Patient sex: M
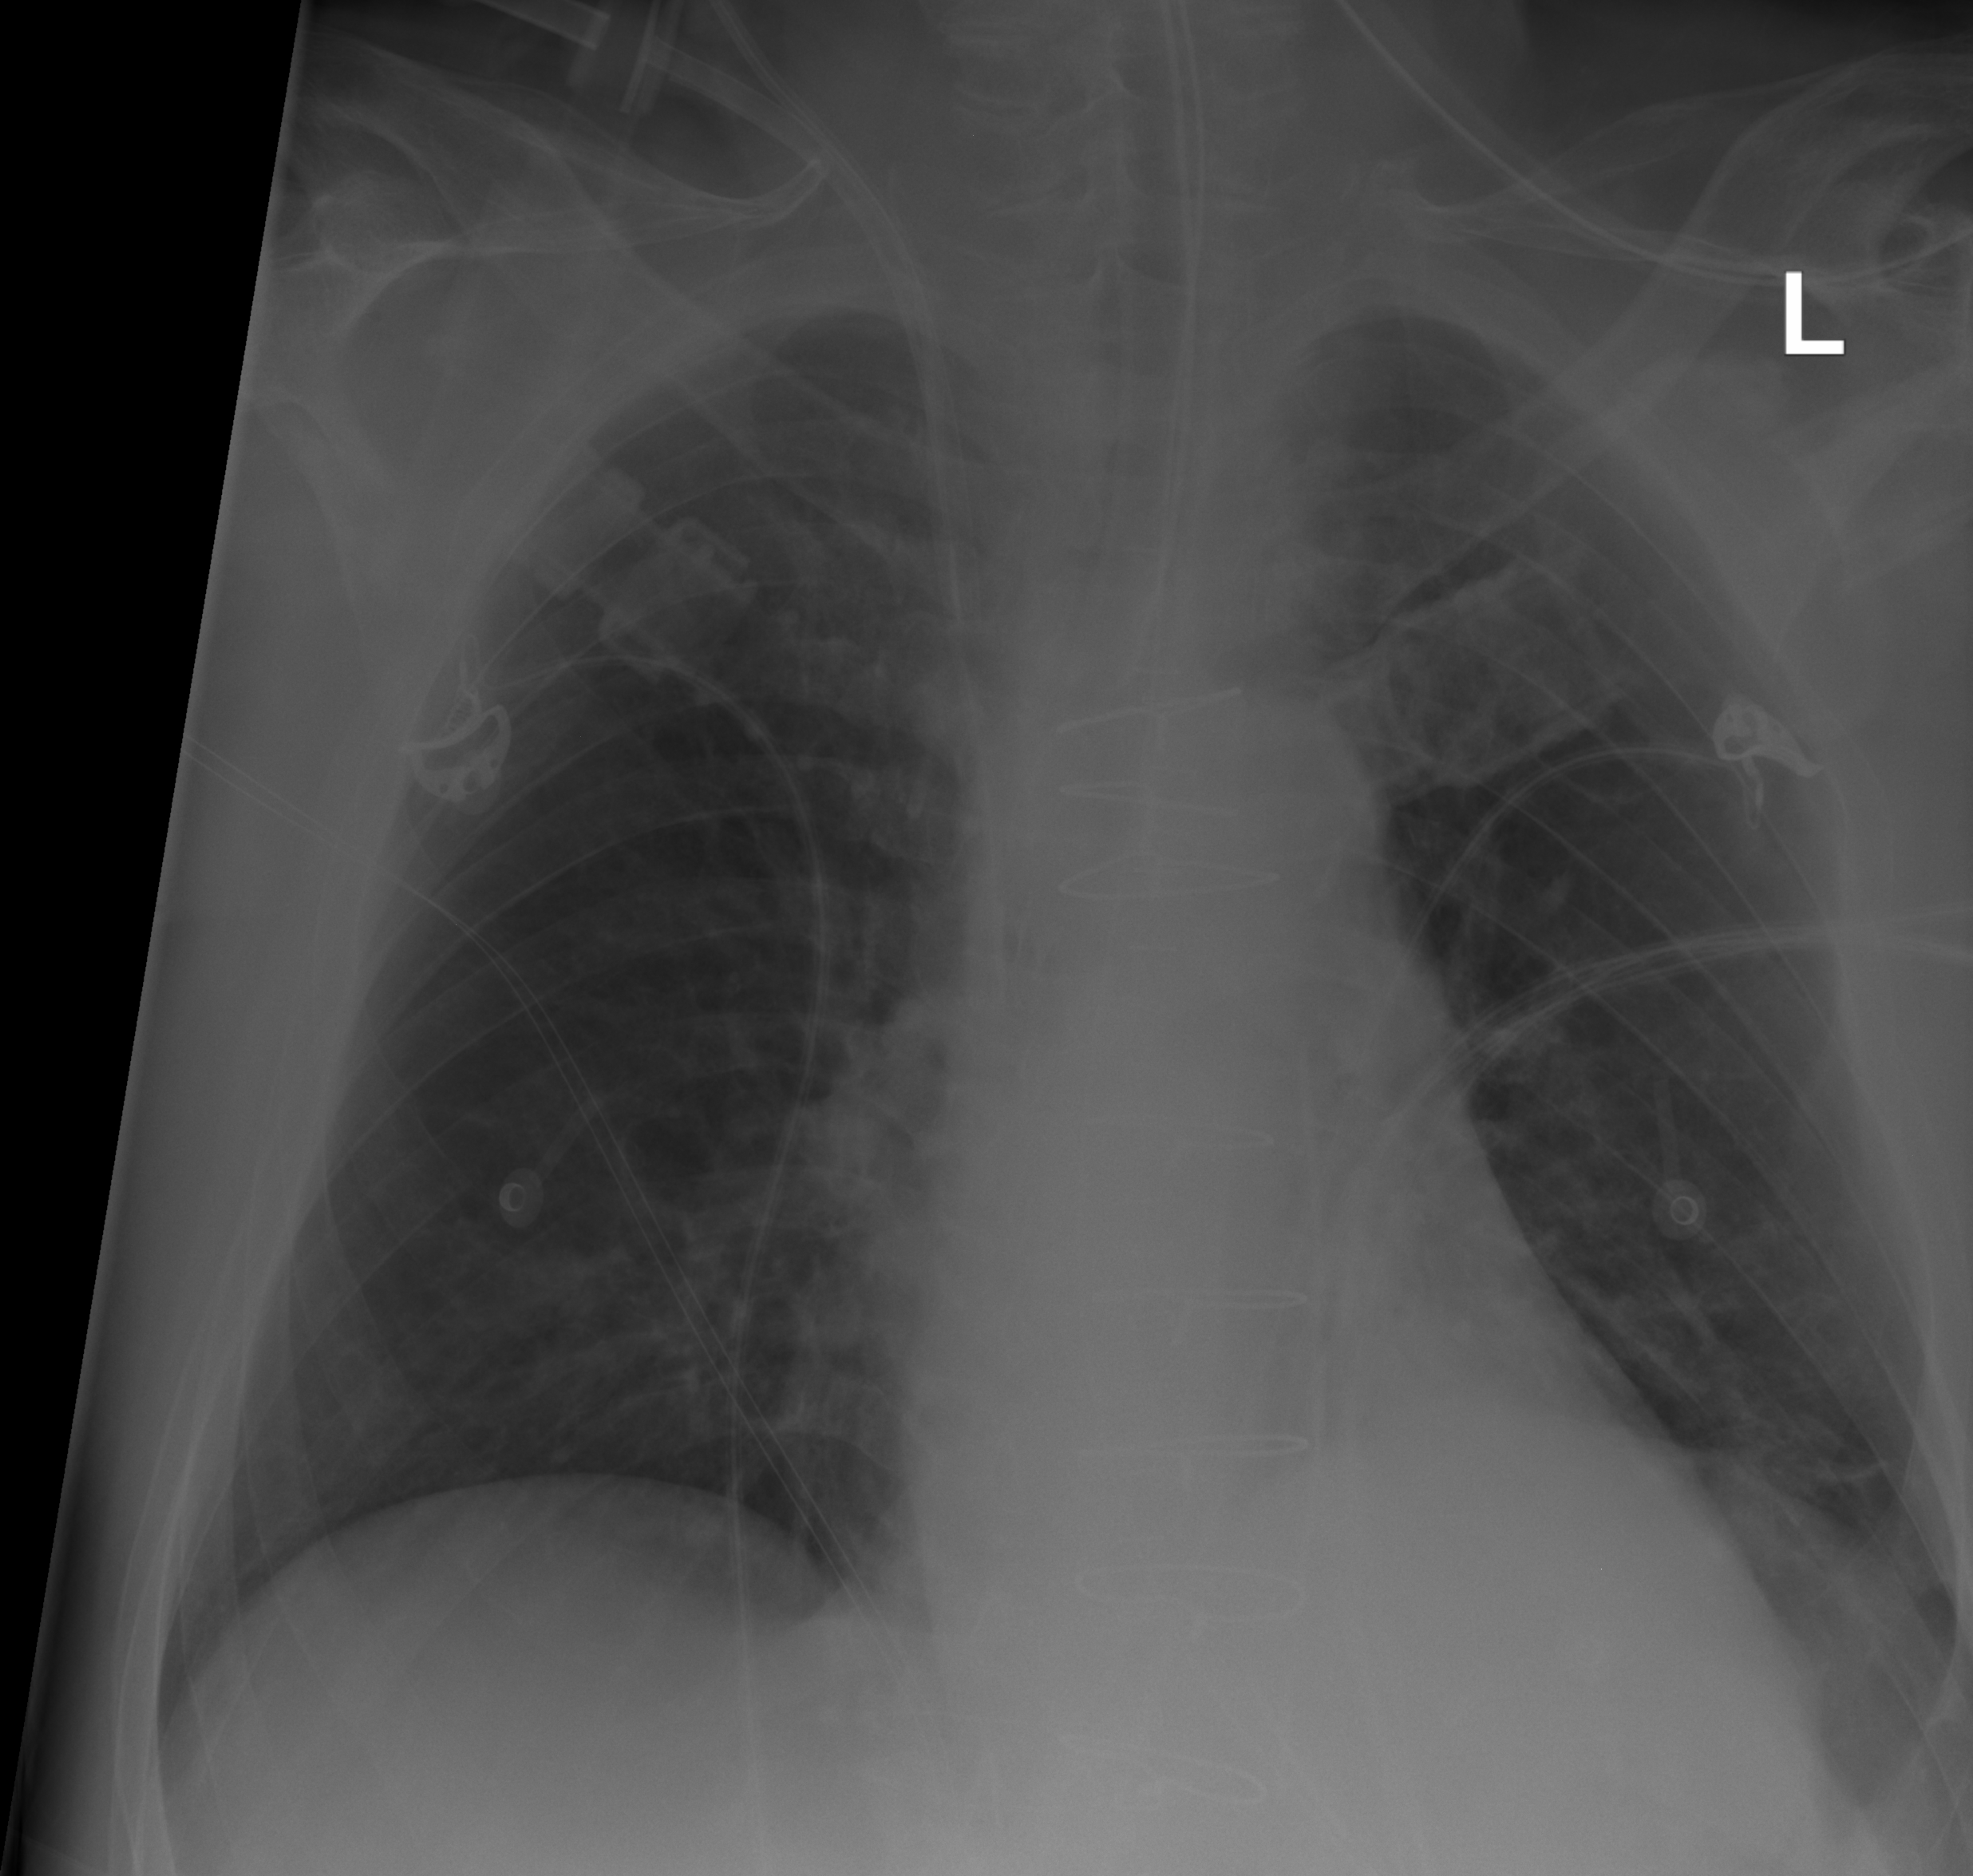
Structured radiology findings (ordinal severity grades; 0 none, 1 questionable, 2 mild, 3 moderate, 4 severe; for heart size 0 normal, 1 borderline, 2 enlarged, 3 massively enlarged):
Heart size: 0
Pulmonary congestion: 0
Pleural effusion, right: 0
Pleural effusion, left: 0
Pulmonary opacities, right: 0
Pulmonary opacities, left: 0
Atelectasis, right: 1
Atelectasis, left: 1